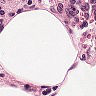
Metastatic tissue present: no